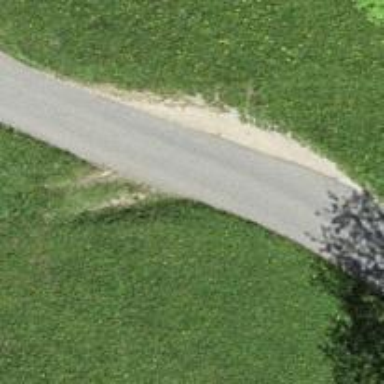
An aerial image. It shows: Passing place on the road.